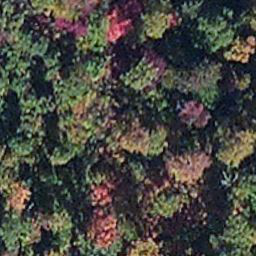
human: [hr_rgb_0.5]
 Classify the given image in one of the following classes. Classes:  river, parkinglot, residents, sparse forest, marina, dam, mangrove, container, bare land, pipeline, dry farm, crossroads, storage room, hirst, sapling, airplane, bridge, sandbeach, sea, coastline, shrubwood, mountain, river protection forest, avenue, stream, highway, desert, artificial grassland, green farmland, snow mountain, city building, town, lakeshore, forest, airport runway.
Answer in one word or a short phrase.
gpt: mangrove